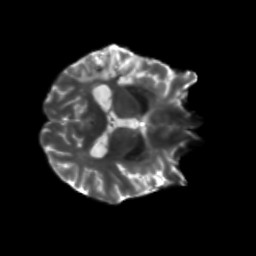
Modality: T2w
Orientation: axial
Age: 63
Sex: male
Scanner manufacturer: siemens
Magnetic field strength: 3 T
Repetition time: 5.25 s
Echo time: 0.08 s